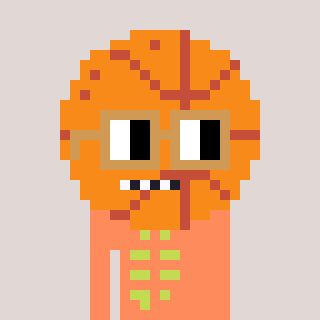
a pixel art character with square brown glasses, a basketball-shaped head and a peachy-colored body on a warm background